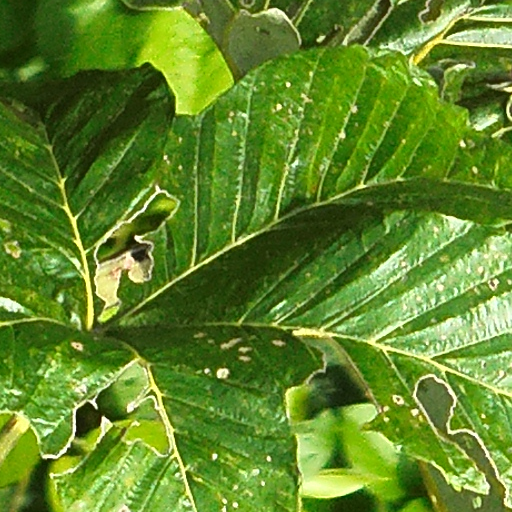
Species: Cecropia insignis
GBIF accepted scientific name: Cecropia insignis
Crown area (m\u00b2): 108.811